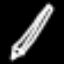
Label: pencil